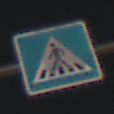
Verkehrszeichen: FussgaengerueberwegRechts
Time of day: Night
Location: Outdoor (Urban)
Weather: PartlyCloudy
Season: NotSpecified
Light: Artificial